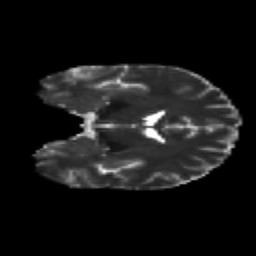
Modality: T2w
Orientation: coronal
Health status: healthy
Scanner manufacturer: philips
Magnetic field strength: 3 T
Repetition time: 9.75 s
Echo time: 0.092 s